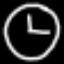
Label: clock